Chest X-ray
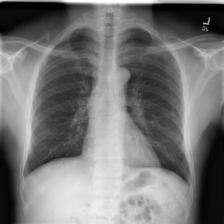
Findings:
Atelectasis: negative
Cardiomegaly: negative
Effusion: negative
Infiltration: negative
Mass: negative
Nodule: negative
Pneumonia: negative
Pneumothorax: negative
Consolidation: negative
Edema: negative
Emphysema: negative
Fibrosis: negative
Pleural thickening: negative
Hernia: negative